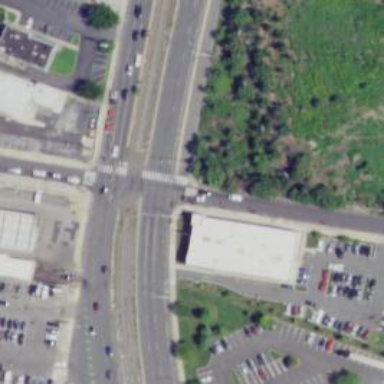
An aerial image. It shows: Marked crossing on the road.